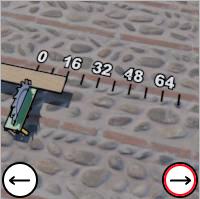
Task: length
Answer: 16
First scale value: 16.0